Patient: sex M, age 75
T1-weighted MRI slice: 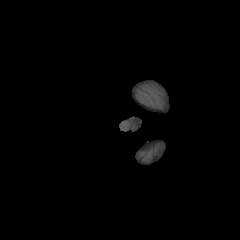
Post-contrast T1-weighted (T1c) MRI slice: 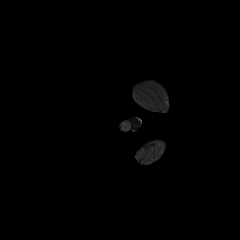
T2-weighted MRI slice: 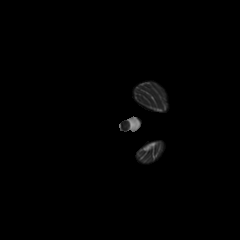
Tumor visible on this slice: no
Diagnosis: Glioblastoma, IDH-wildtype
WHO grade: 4